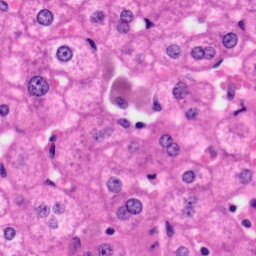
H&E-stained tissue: Liver